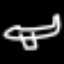
Label: airplane